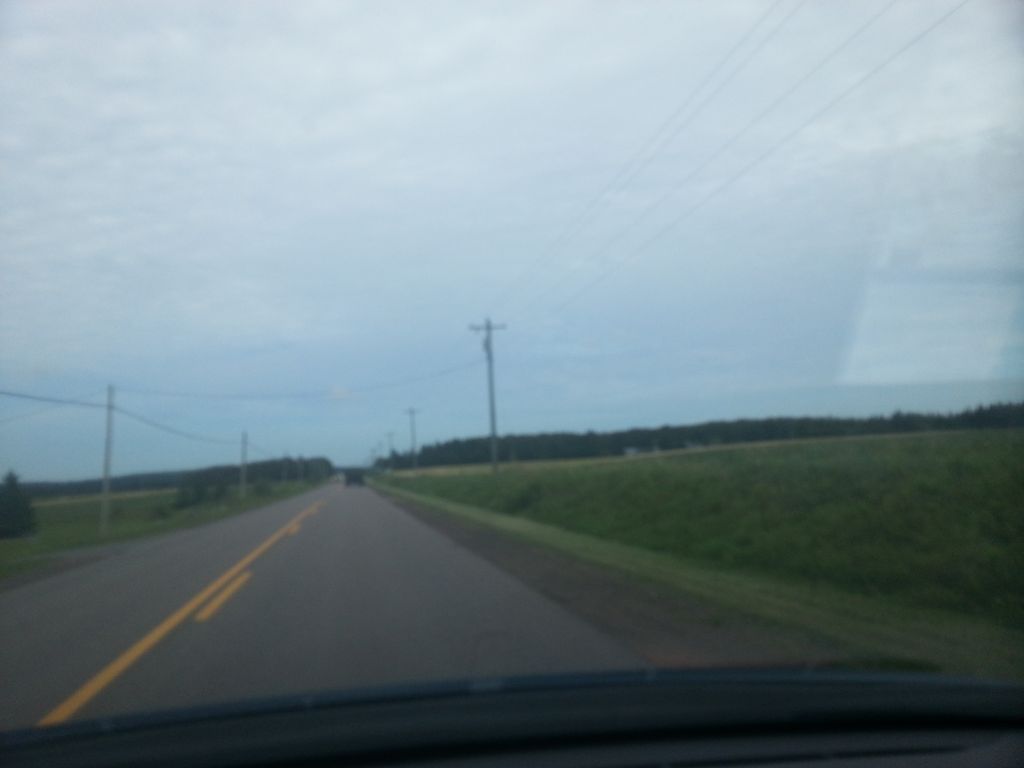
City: charlottetown